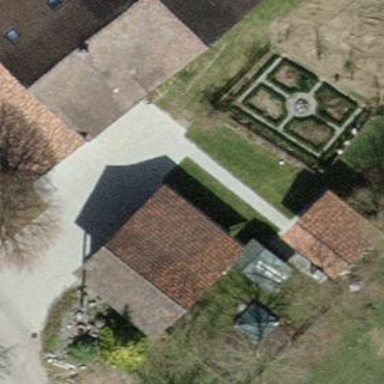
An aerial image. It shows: Hut.